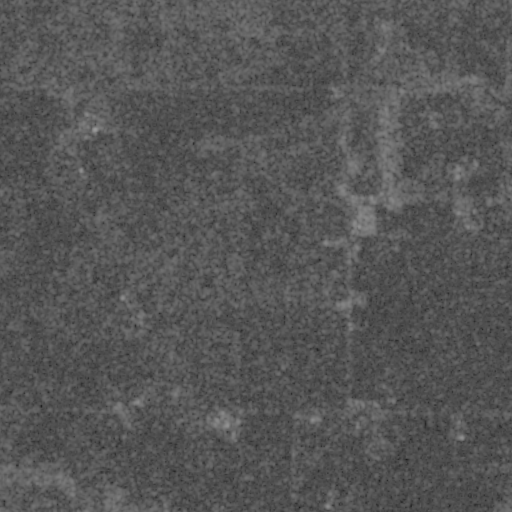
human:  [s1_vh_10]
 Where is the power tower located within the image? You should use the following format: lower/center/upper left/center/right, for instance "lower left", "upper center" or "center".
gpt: The power tower is located in the lower left of the image.
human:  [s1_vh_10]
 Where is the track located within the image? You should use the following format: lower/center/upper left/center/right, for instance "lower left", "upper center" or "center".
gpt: There is no track in the image.

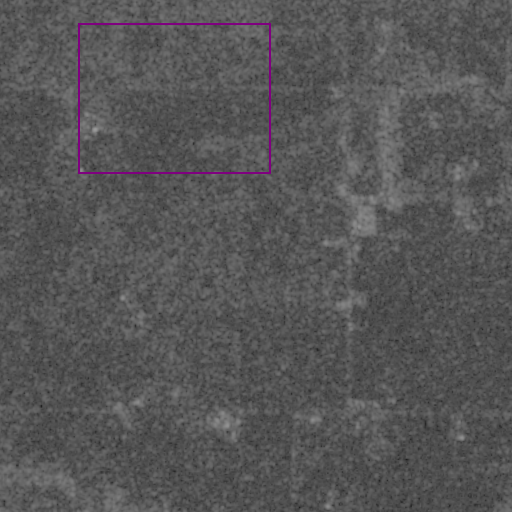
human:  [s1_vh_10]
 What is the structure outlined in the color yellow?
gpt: There is no yellow outline.
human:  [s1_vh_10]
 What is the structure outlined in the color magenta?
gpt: There is no structure outlined in magenta.